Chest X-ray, PA view. Patient: 58 years old, sex M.
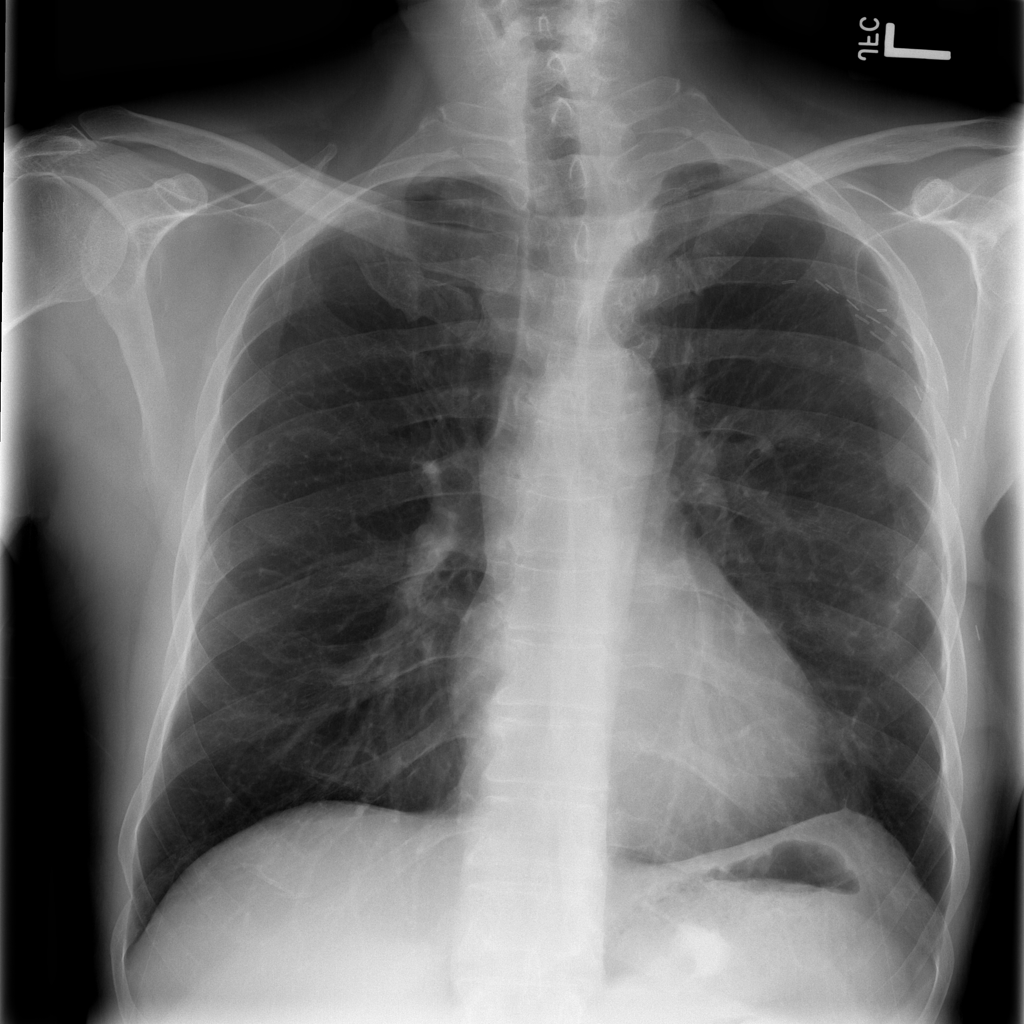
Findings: No Finding